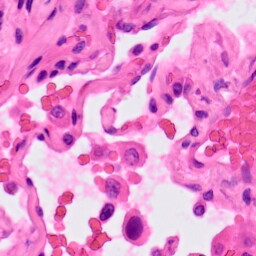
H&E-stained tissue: Lung